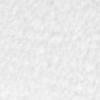
Label: no_change